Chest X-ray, AP view. Patient: 53 years old, sex F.
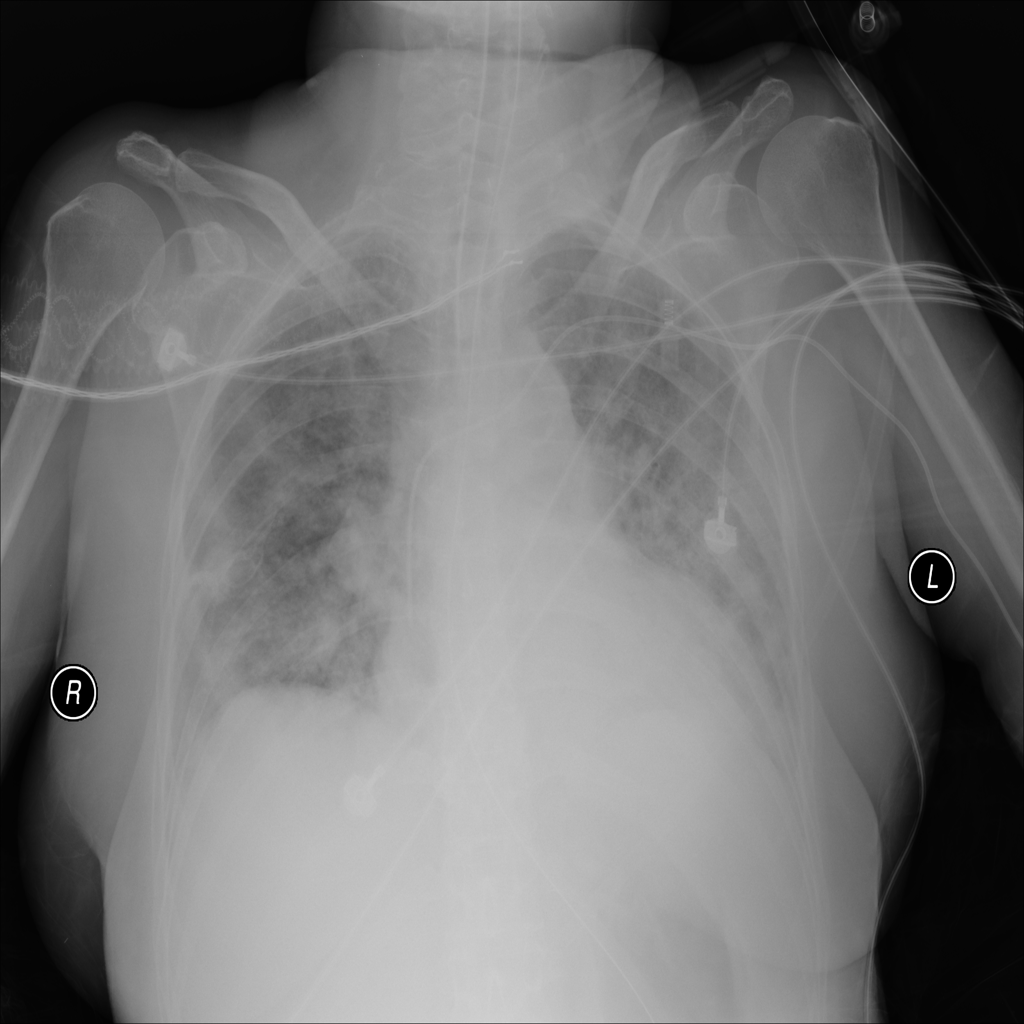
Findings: Infiltration